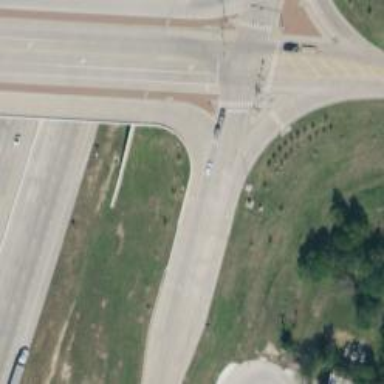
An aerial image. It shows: Secondary road with frontage access.